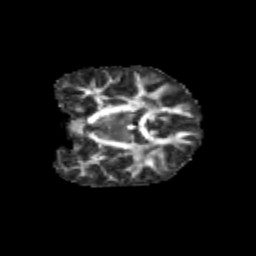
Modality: FA
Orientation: coronal
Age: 13
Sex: female
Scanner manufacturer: siemens
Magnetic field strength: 3 T
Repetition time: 3.8 s
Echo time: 0.07 s